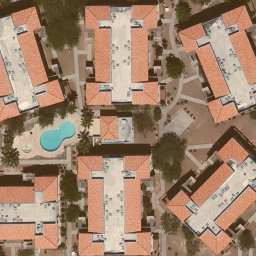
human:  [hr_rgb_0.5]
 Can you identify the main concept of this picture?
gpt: dense residential